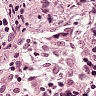
Metastatic tissue present: no